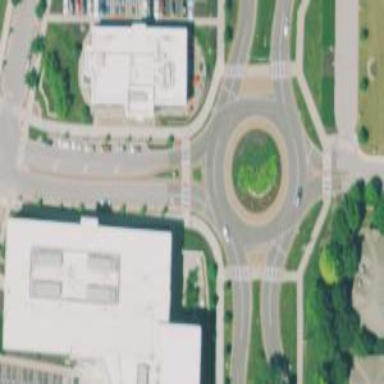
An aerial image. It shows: Secondary road around roundabout.